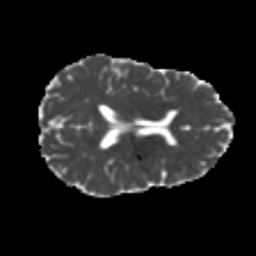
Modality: MD
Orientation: axial
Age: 24
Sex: female
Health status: healthy
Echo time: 0.074 s